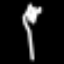
Label: fork